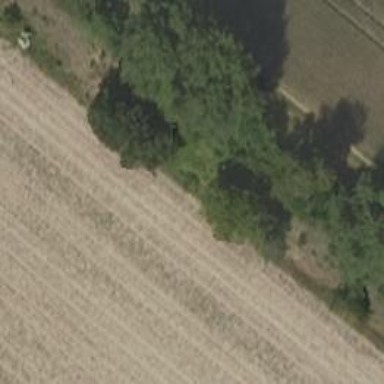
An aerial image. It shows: Deciduous tree with broadleaved leaves.